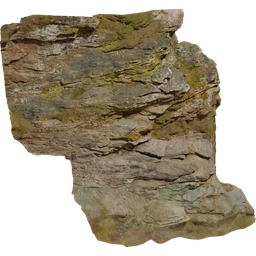
Label: nature